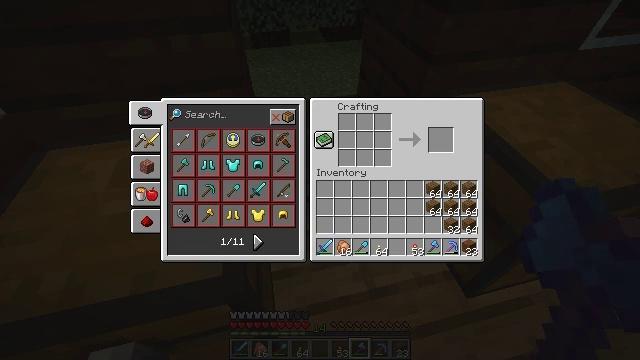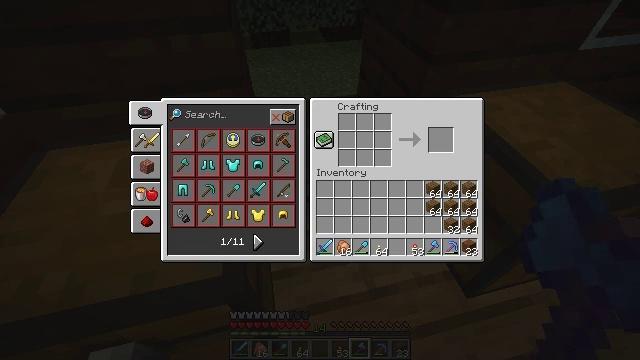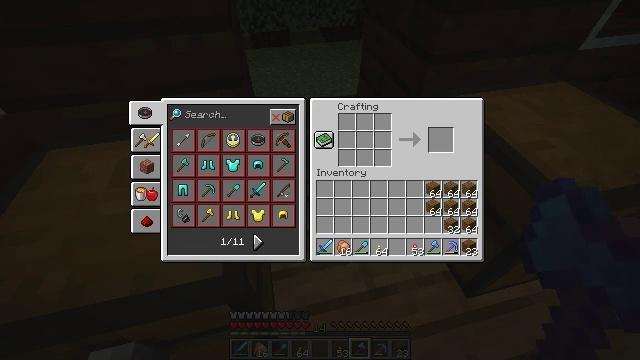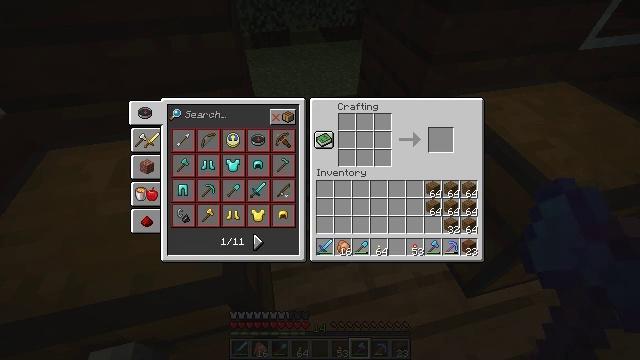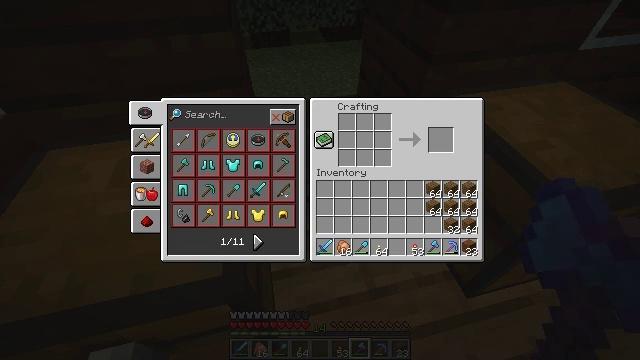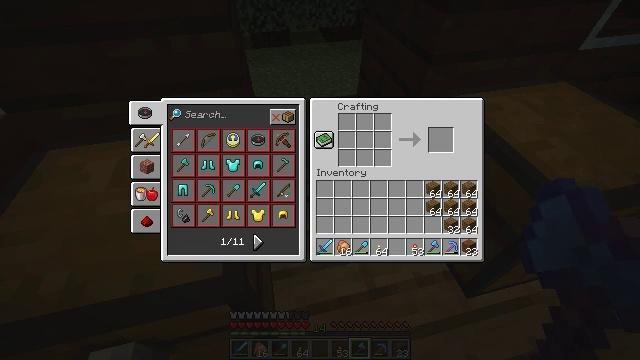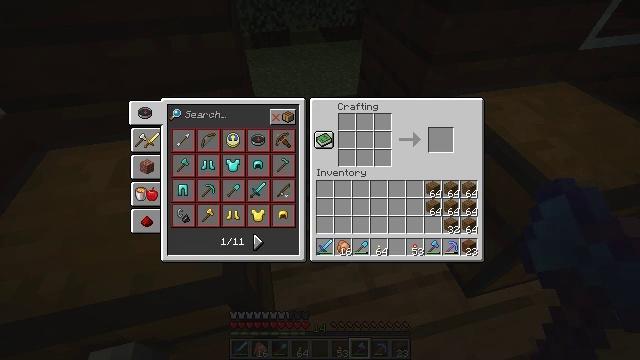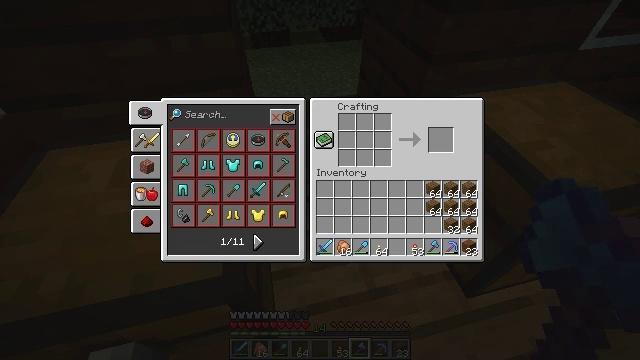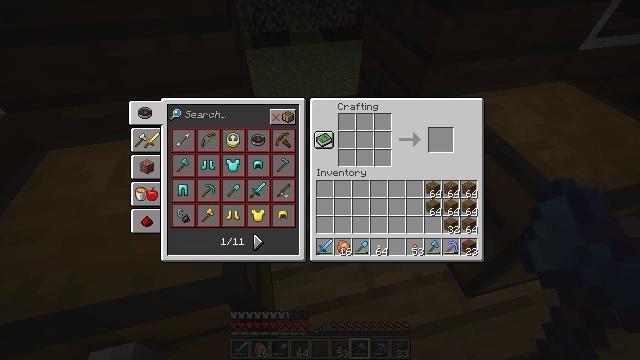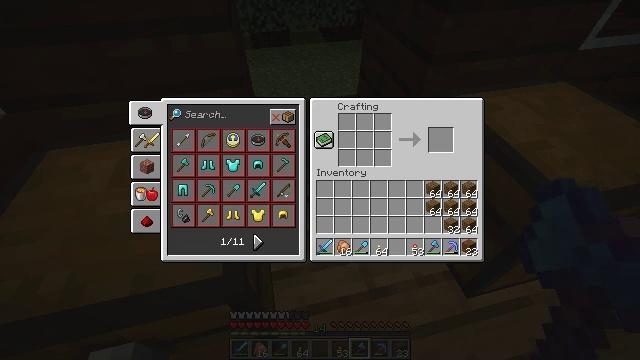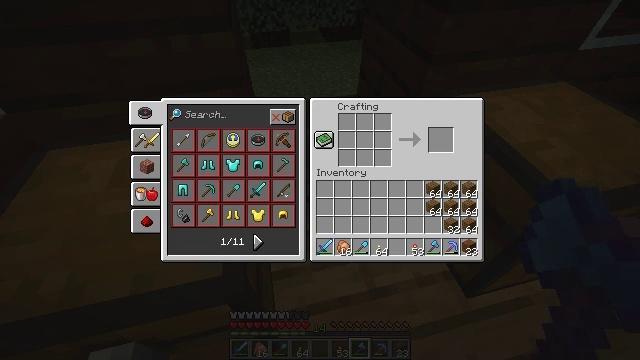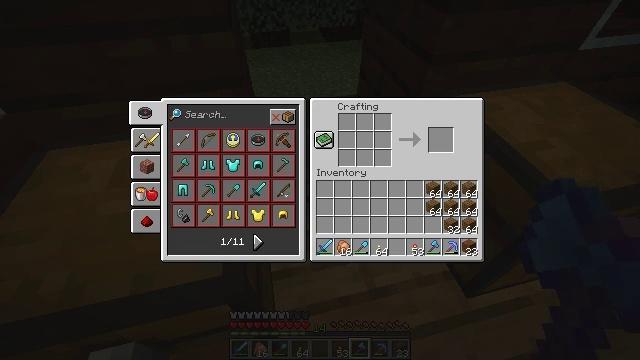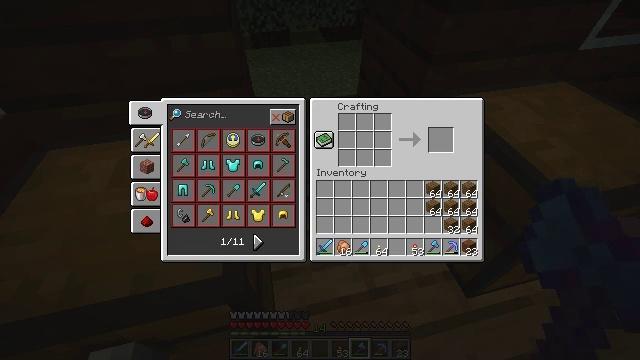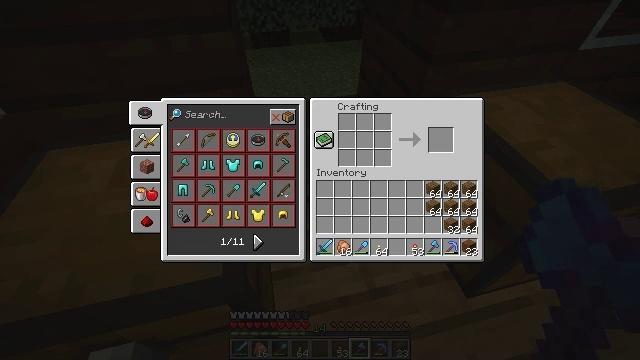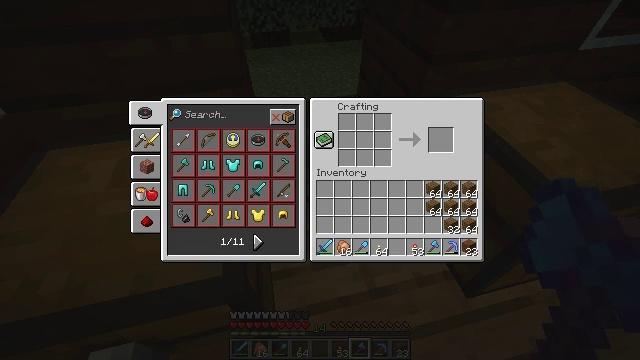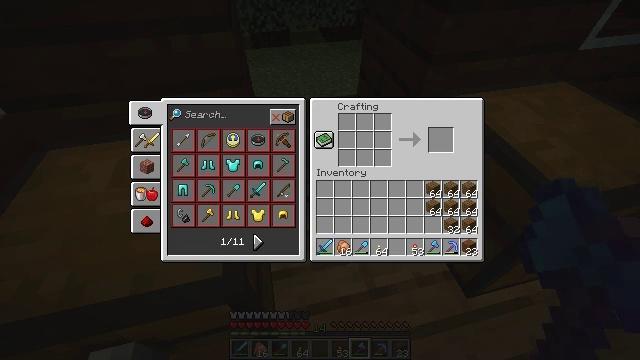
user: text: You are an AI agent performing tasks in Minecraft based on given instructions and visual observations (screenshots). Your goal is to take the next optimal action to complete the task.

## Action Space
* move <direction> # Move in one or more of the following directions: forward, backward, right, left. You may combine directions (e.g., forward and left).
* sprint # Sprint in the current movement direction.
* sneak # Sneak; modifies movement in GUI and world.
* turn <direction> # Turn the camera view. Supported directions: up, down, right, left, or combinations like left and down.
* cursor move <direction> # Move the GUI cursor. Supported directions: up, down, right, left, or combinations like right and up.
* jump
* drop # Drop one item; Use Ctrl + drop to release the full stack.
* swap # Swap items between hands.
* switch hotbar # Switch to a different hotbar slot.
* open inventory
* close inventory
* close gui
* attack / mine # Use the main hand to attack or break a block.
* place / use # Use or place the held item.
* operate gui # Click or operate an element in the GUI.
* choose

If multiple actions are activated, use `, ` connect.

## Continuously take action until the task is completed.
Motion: motion action
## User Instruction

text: Use a crafting table to craft a brown bed.
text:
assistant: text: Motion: no_op
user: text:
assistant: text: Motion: no_op
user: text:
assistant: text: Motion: no_op
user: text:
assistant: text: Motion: no_op
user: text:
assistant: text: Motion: no_op
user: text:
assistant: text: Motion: no_op
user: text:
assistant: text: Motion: no_op
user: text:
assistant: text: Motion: no_op
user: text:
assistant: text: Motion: no_op
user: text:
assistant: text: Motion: no_op
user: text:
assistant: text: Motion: no_op
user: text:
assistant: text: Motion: no_op
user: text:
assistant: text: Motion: no_op
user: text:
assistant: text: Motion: no_op
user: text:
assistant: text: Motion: no_op
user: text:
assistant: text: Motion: no_op
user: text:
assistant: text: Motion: no_op
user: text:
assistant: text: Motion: no_op
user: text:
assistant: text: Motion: no_op
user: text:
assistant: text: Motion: no_op
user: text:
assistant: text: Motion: no_op
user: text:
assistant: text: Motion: no_op
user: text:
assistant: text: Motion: no_op
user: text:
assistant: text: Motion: no_op
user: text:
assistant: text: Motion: no_op
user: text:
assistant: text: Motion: no_op
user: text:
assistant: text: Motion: no_op
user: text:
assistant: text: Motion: no_op
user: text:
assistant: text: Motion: no_op
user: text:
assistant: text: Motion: no_op